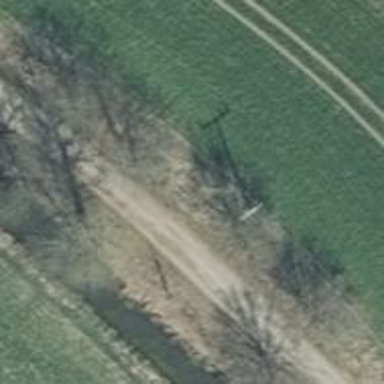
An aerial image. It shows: Power pole.